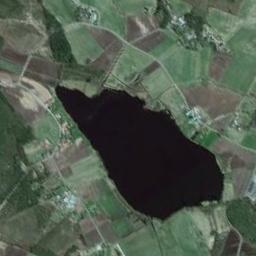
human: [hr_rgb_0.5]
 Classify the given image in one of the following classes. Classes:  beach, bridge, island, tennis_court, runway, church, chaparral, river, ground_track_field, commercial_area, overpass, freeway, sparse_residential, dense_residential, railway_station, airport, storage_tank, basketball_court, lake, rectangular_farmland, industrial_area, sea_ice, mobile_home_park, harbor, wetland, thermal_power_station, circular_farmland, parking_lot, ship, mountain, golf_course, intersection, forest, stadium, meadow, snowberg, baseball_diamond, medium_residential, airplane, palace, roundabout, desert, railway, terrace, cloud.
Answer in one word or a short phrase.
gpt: lake